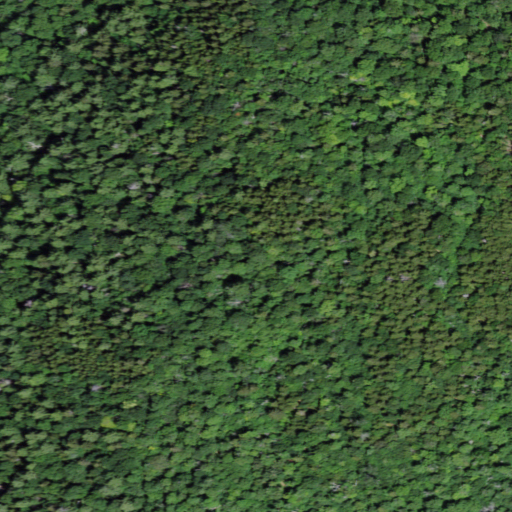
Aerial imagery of mountain in New York named Buck Mountain containing evergreen forest, mixed forest, and deciduous forest